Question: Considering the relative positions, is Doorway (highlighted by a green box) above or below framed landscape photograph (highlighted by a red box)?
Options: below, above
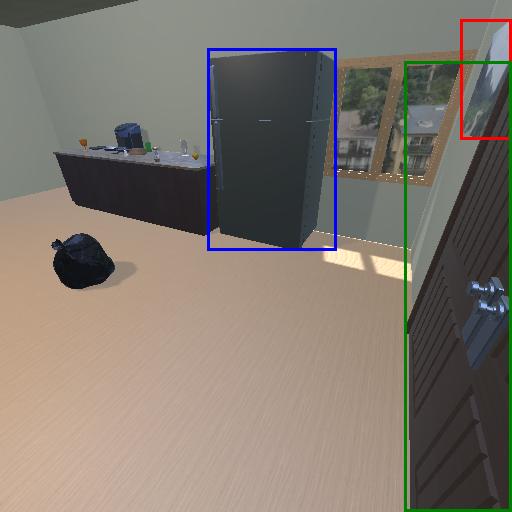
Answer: below